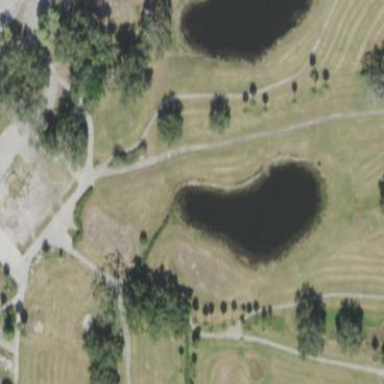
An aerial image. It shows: Peaceful pond.